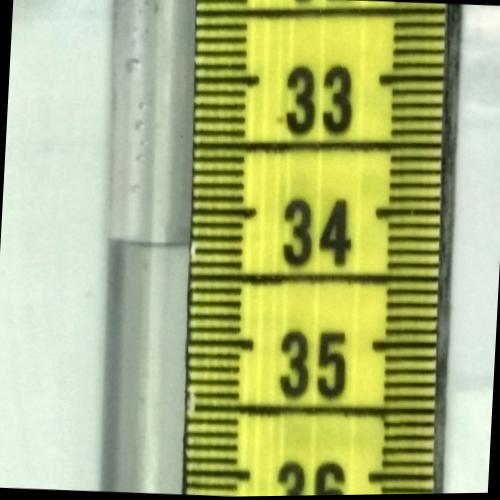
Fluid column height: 34.2 cm